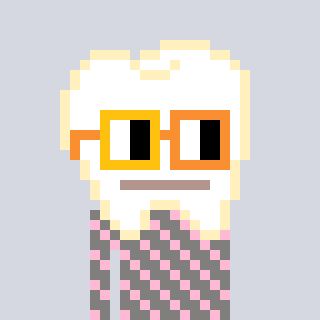
a pixel art character with square yellow and orange glasses, a tooth-shaped head and a bluegrey-colored body on a cool background